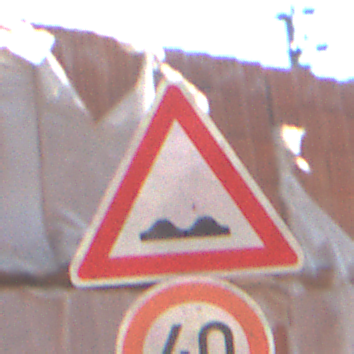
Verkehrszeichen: UnebeneFahrbahn
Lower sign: Geschwindigkeit40
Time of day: MorningAfternoon
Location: Outdoor (Nature)
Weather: Clear
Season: Summer
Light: Natural